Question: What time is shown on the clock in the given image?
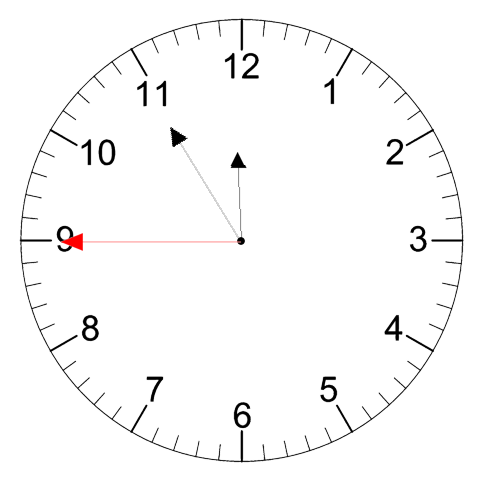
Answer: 11:54:45